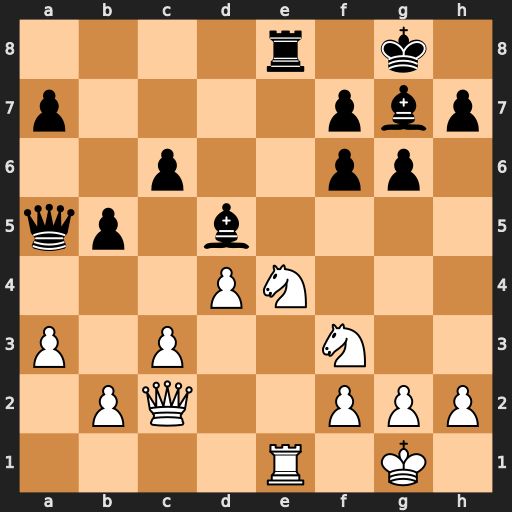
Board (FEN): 4r1k1/p4pbp/2p2pp1/qp1b4/3PN3/P1P2N2/1PQ2PPP/4R1K1
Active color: w
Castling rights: -
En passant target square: -
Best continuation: Nxf6+ Bxf6 Rxe8+